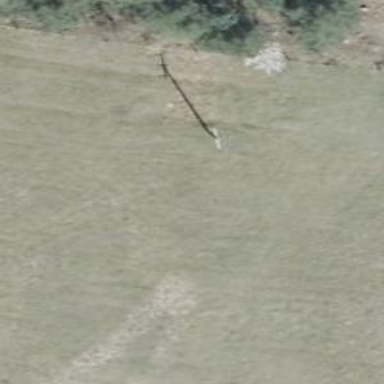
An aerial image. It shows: Minor power line with three cables.